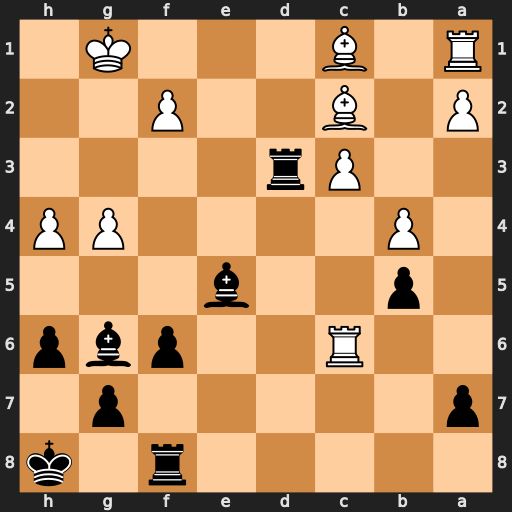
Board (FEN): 5r1k/p5p1/2R2pbp/1p2b3/1P4PP/2Pr4/P1B2P2/R1B3K1
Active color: b
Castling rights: -
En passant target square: -
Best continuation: Rxc3 Rxc3 Bxc3 Bxg6 Bxa1